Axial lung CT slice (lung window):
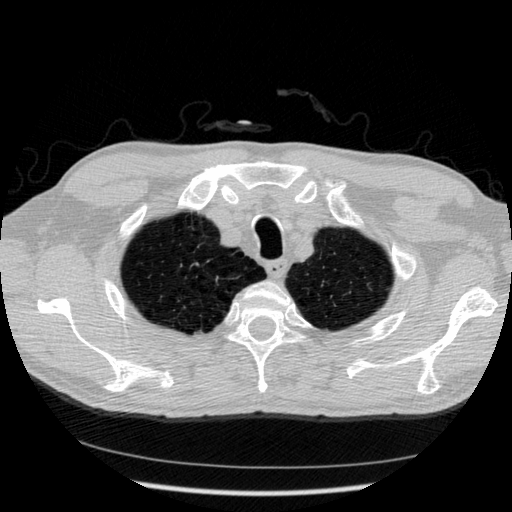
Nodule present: no